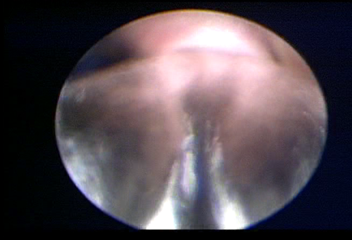
Modality: WLC
Class: Normal mucosa
Bladder cancer association: No